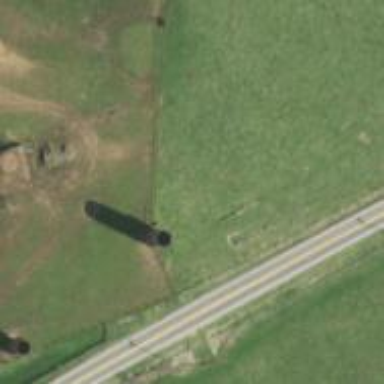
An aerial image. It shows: Silo building.